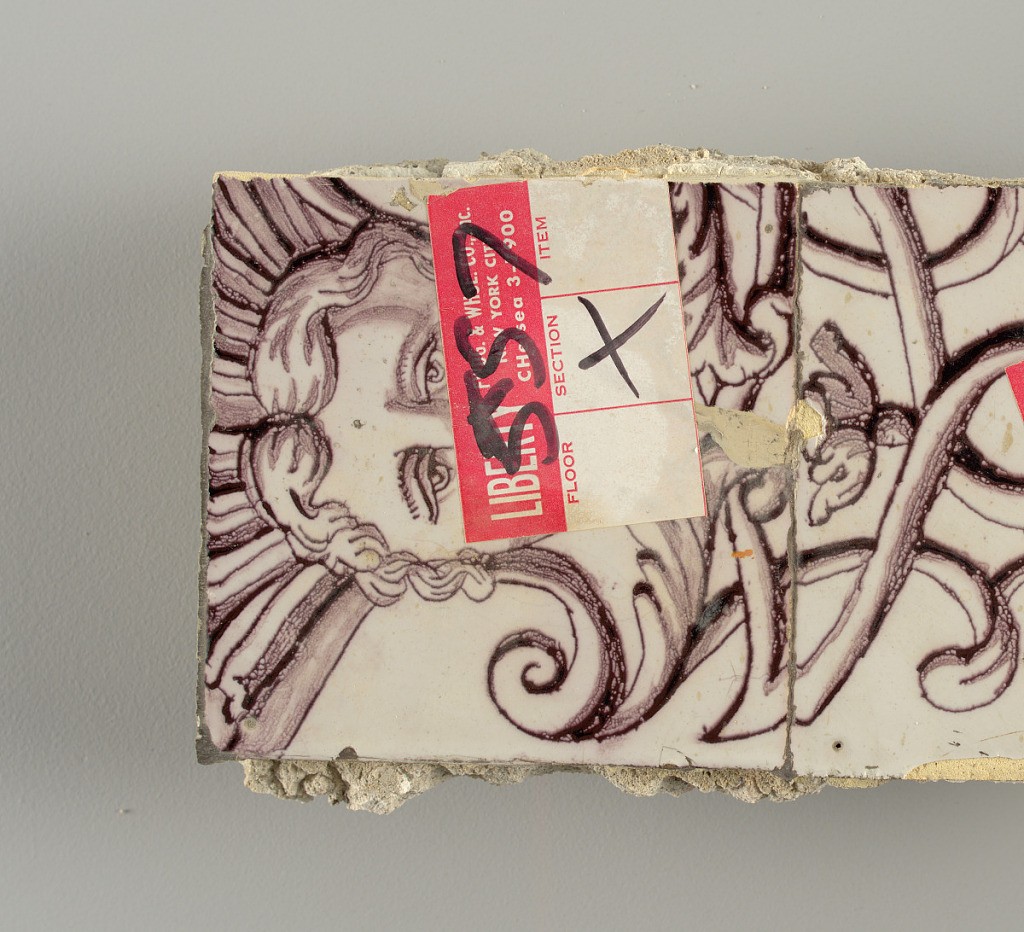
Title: Tile wall facing
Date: ca. 1725
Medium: Tin-glazed earthenware, underglaze
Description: Horizontal rectangle.  Thirty tiles wide and twenty-three tiles high with opening for fireplace eleven tiles wide and ten high.  Foliage arabesques disposed about three vertical axes from which are emphazised by urns at center and right, and at left by the figure of a standing woman carrying an infant on her arm and accompanied by two children.